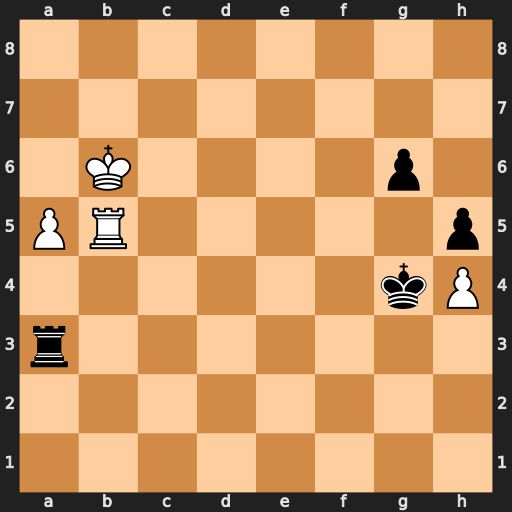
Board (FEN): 8/8/1K4p1/PR5p/6kP/r7/8/8
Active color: w
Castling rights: -
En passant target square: -
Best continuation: Rb4+ Kh3 a6